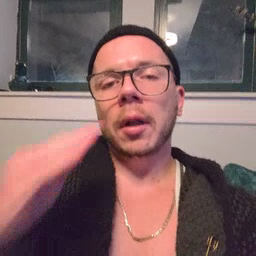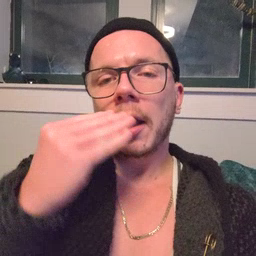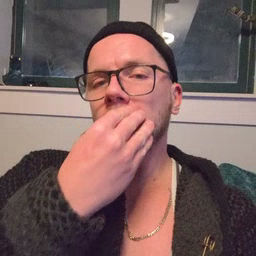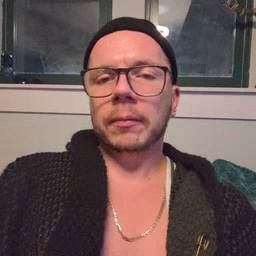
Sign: napkin